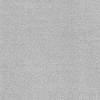
Atmospheric dust classification: dusty